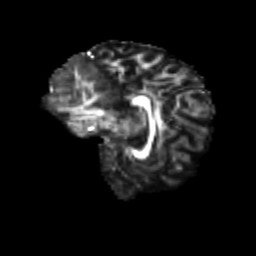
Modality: FA
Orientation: sagittal
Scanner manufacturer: siemens
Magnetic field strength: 3 T
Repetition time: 9.2 s
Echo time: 0.084 s